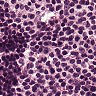
Metastatic tissue present: no